Question: I'm working on an app that incorporates WYPopoverController and it works great in place where it should. I want to add custom animations between two controllers, instead of built in push / pop.
In navigation controller containing FROM and TO controllers I don't do anything related to the WYPopoverController, neither in controllers FROM and TO.
I've implemented navigation controller delegate, really simple and animator class that handles actual animation.
'''
public class NavigationControllerDelegate: NSObject, UINavigationControllerDelegate {
let animator = Animator()
public func navigationController(navigationController: UINavigationController, animationControllerForOperation operation: UINavigationControllerOperation, fromViewController fromVC: UIViewController, toViewController toVC: UIViewController) -> UIViewControllerAnimatedTransitioning? {
if operation == UINavigationControllerOperation.Pop {
return self.animator
}
return nil
}
}
'''
Animator class:
'''
class Animator: NSObject, UIViewControllerAnimatedTransitioning {
public func transitionDuration(transitionContext: UIViewControllerContextTransitioning) -> NSTimeInterval {
return 0.33
}
public func animateTransition(transitionContext: UIViewControllerContextTransitioning) {
let toVC = transitionContext.viewControllerForKey(UITransitionContextToViewControllerKey)!
let fromVC = transitionContext.viewControllerForKey(UITransitionContextFromViewControllerKey)!
transitionContext.containerView().addSubview(toVC.view)
toVC.view.alpha = 0
UIView.animateWithDuration(self.transitionDuration(transitionContext), animations: { () -> Void in
fromVC.view.transform = CGAffineTransformMakeScale(0.1, 0.1)
toVC.view.alpha = 1
}) { (finished) -> Void in
fromVC.view.transform = CGAffineTransformIdentity
transitionContext.completeTransition(!transitionContext.transitionWasCancelled())
}
}
}
'''
In the FROM controller I initialize navigation delegate
'''
override public func viewDidLoad() {
super.viewDidLoad()
// ... some other code here
self.navigationController?.delegate = NavigationControllerDelegate()
}
'''
Everything compiles and runs up until the point when I tap the (collection) cell and want to move to TO controller. At that point app crashes with error:
-[CALayer navigationController:animationControllerForOperation:fromViewController:toViewController:]: unrecognized selector sent to instance 0x7fc72e53e970
I've added a breakpoint and I end up inside 'sizzled_pushViewController:animated:' method of UINavigationController. To be honest I have no idea how to approach the issue.

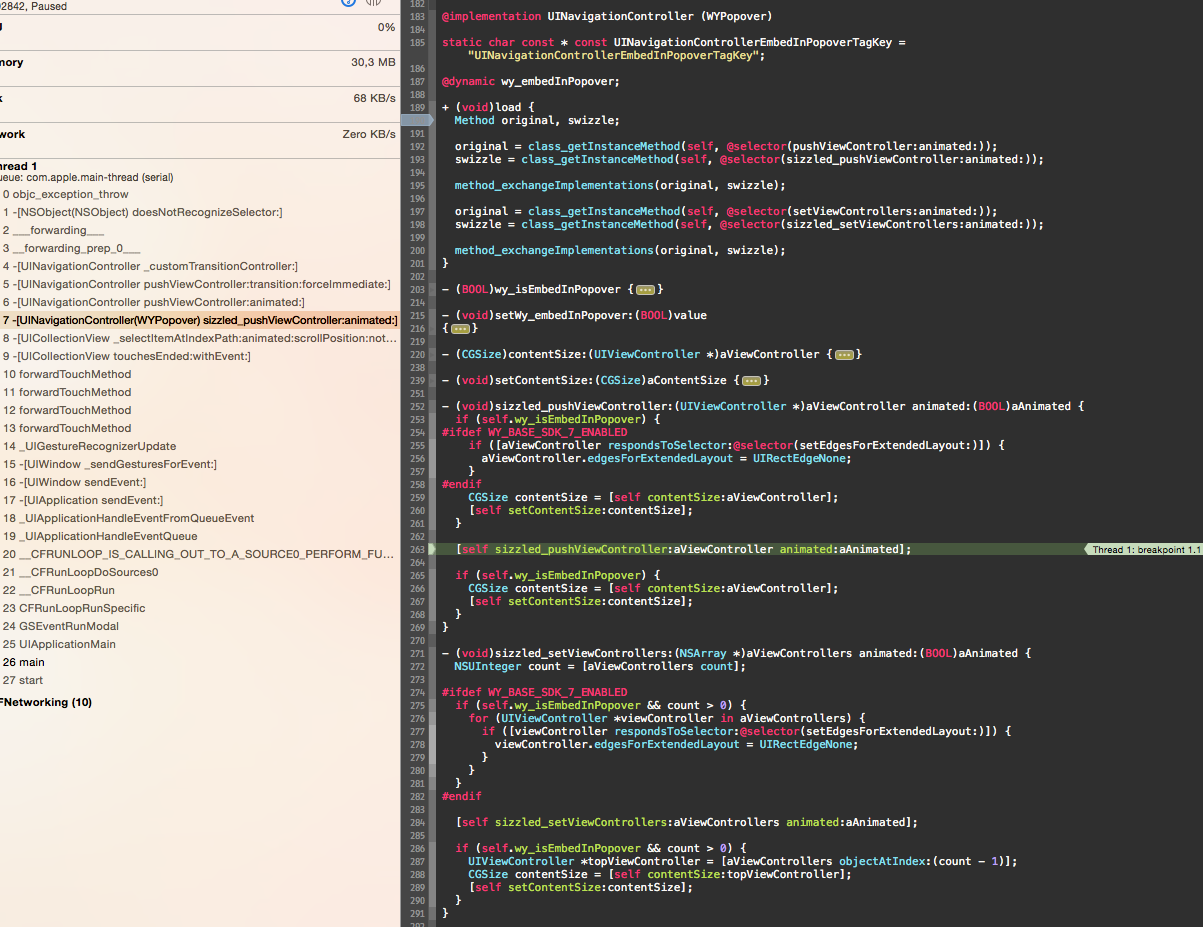
Answer: As it turns out, solution has nothing to do with the 'WYPopoverController' whatsoever. Apparently . I manage to refactor my code to get rid of the aforementioned library, but it was still crashing with the very same exception.
'-[CALayer navigationController:animationControllerForOperation:fromViewController:toViewController:]: unrecognized selector sent to instance 0x7fc72e53e970'
At that point I was really confused. After some more digging and hair pulling I got working solution.